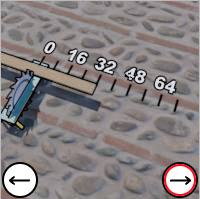
Task: length
Answer: 32
First scale value: 16.0